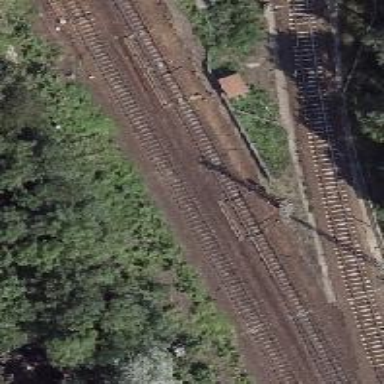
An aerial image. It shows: Railway switch with turnout to the right.